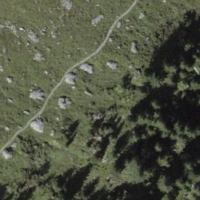
EUNIS habitat code: 23
Species observed at this site:
Euphorbia cyparissias